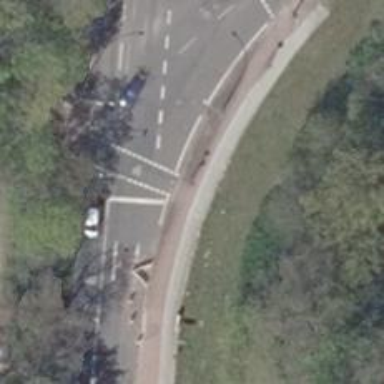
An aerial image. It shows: Asphalt cycleway.